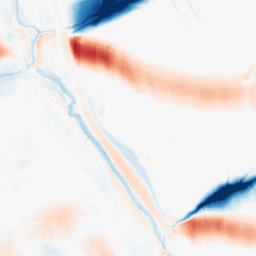
Category: morphological
Decomposition family: morphological_ellipse
Decomposition parameters: operation: average
width: 50
height: 10
Upsampling method: quartic
Upsampling parameters: scale: 8
Upsampling scale: 8